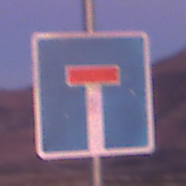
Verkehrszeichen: Sackgasse
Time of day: Dawn
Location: Outdoor (Nature)
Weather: PartlyCloudy
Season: NotSpecified
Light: Natural